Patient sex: F
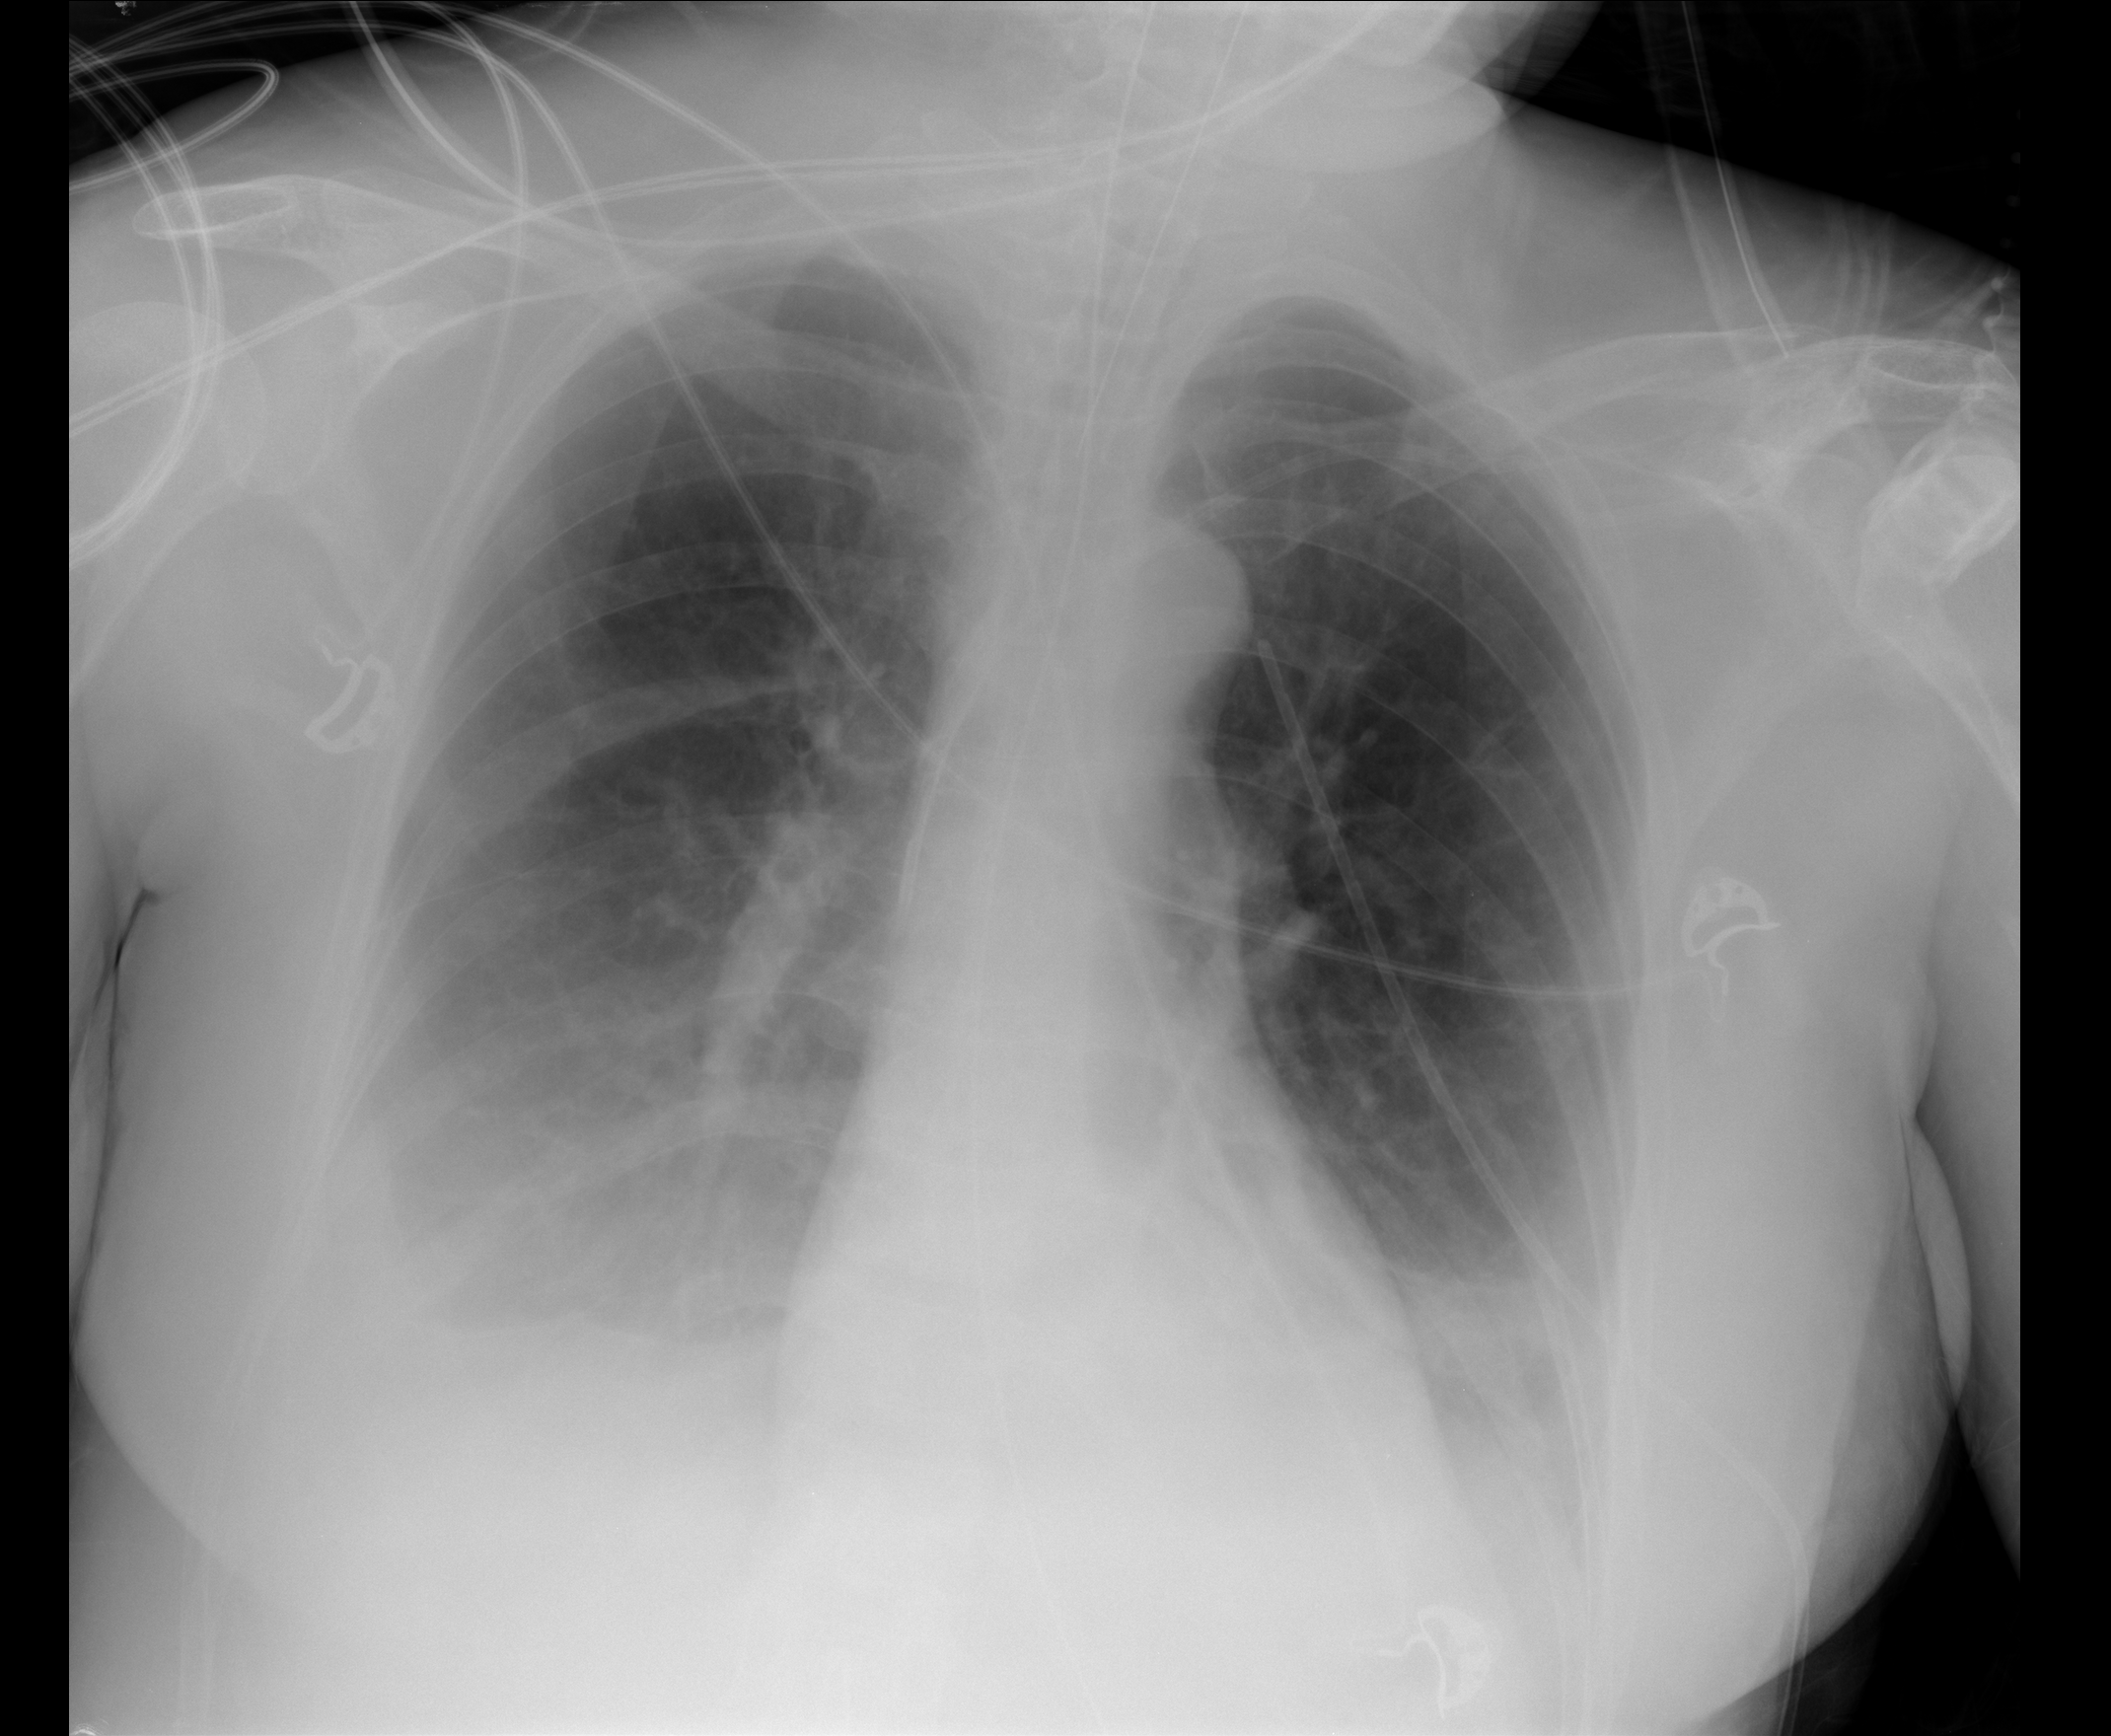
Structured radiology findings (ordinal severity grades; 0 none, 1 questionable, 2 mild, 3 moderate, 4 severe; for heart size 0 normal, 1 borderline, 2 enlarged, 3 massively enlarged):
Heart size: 0
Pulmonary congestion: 2
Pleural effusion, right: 2
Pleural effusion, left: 2
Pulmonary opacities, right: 0
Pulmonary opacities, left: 0
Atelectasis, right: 2
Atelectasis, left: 2